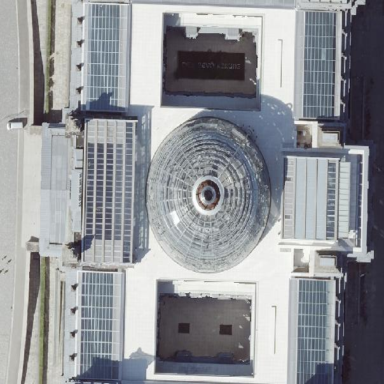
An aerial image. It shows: Building with glass dome-shaped roof.